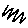
Label: zigzag